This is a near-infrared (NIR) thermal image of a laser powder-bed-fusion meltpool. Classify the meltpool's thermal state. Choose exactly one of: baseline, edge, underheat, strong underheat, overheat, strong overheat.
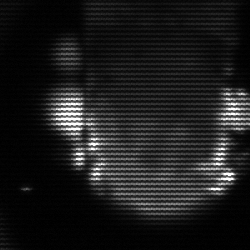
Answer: baseline